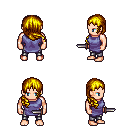
a pixel art fantasy rpg character, male body template, human, light skin, chain tabard jacket, metal pants, blonde right-swept hairstyle, dagger, four views (front, back, left, right), 2x2 character sprite sheet, small pixel art, hard edges, no anti-aliasing